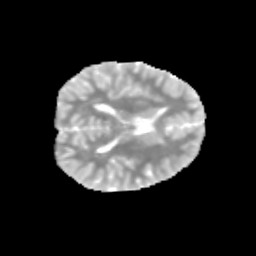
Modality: MD
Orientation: axial
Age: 13
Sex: male
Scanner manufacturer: siemens
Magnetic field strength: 3 T
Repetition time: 3.8 s
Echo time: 0.07 s